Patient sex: F
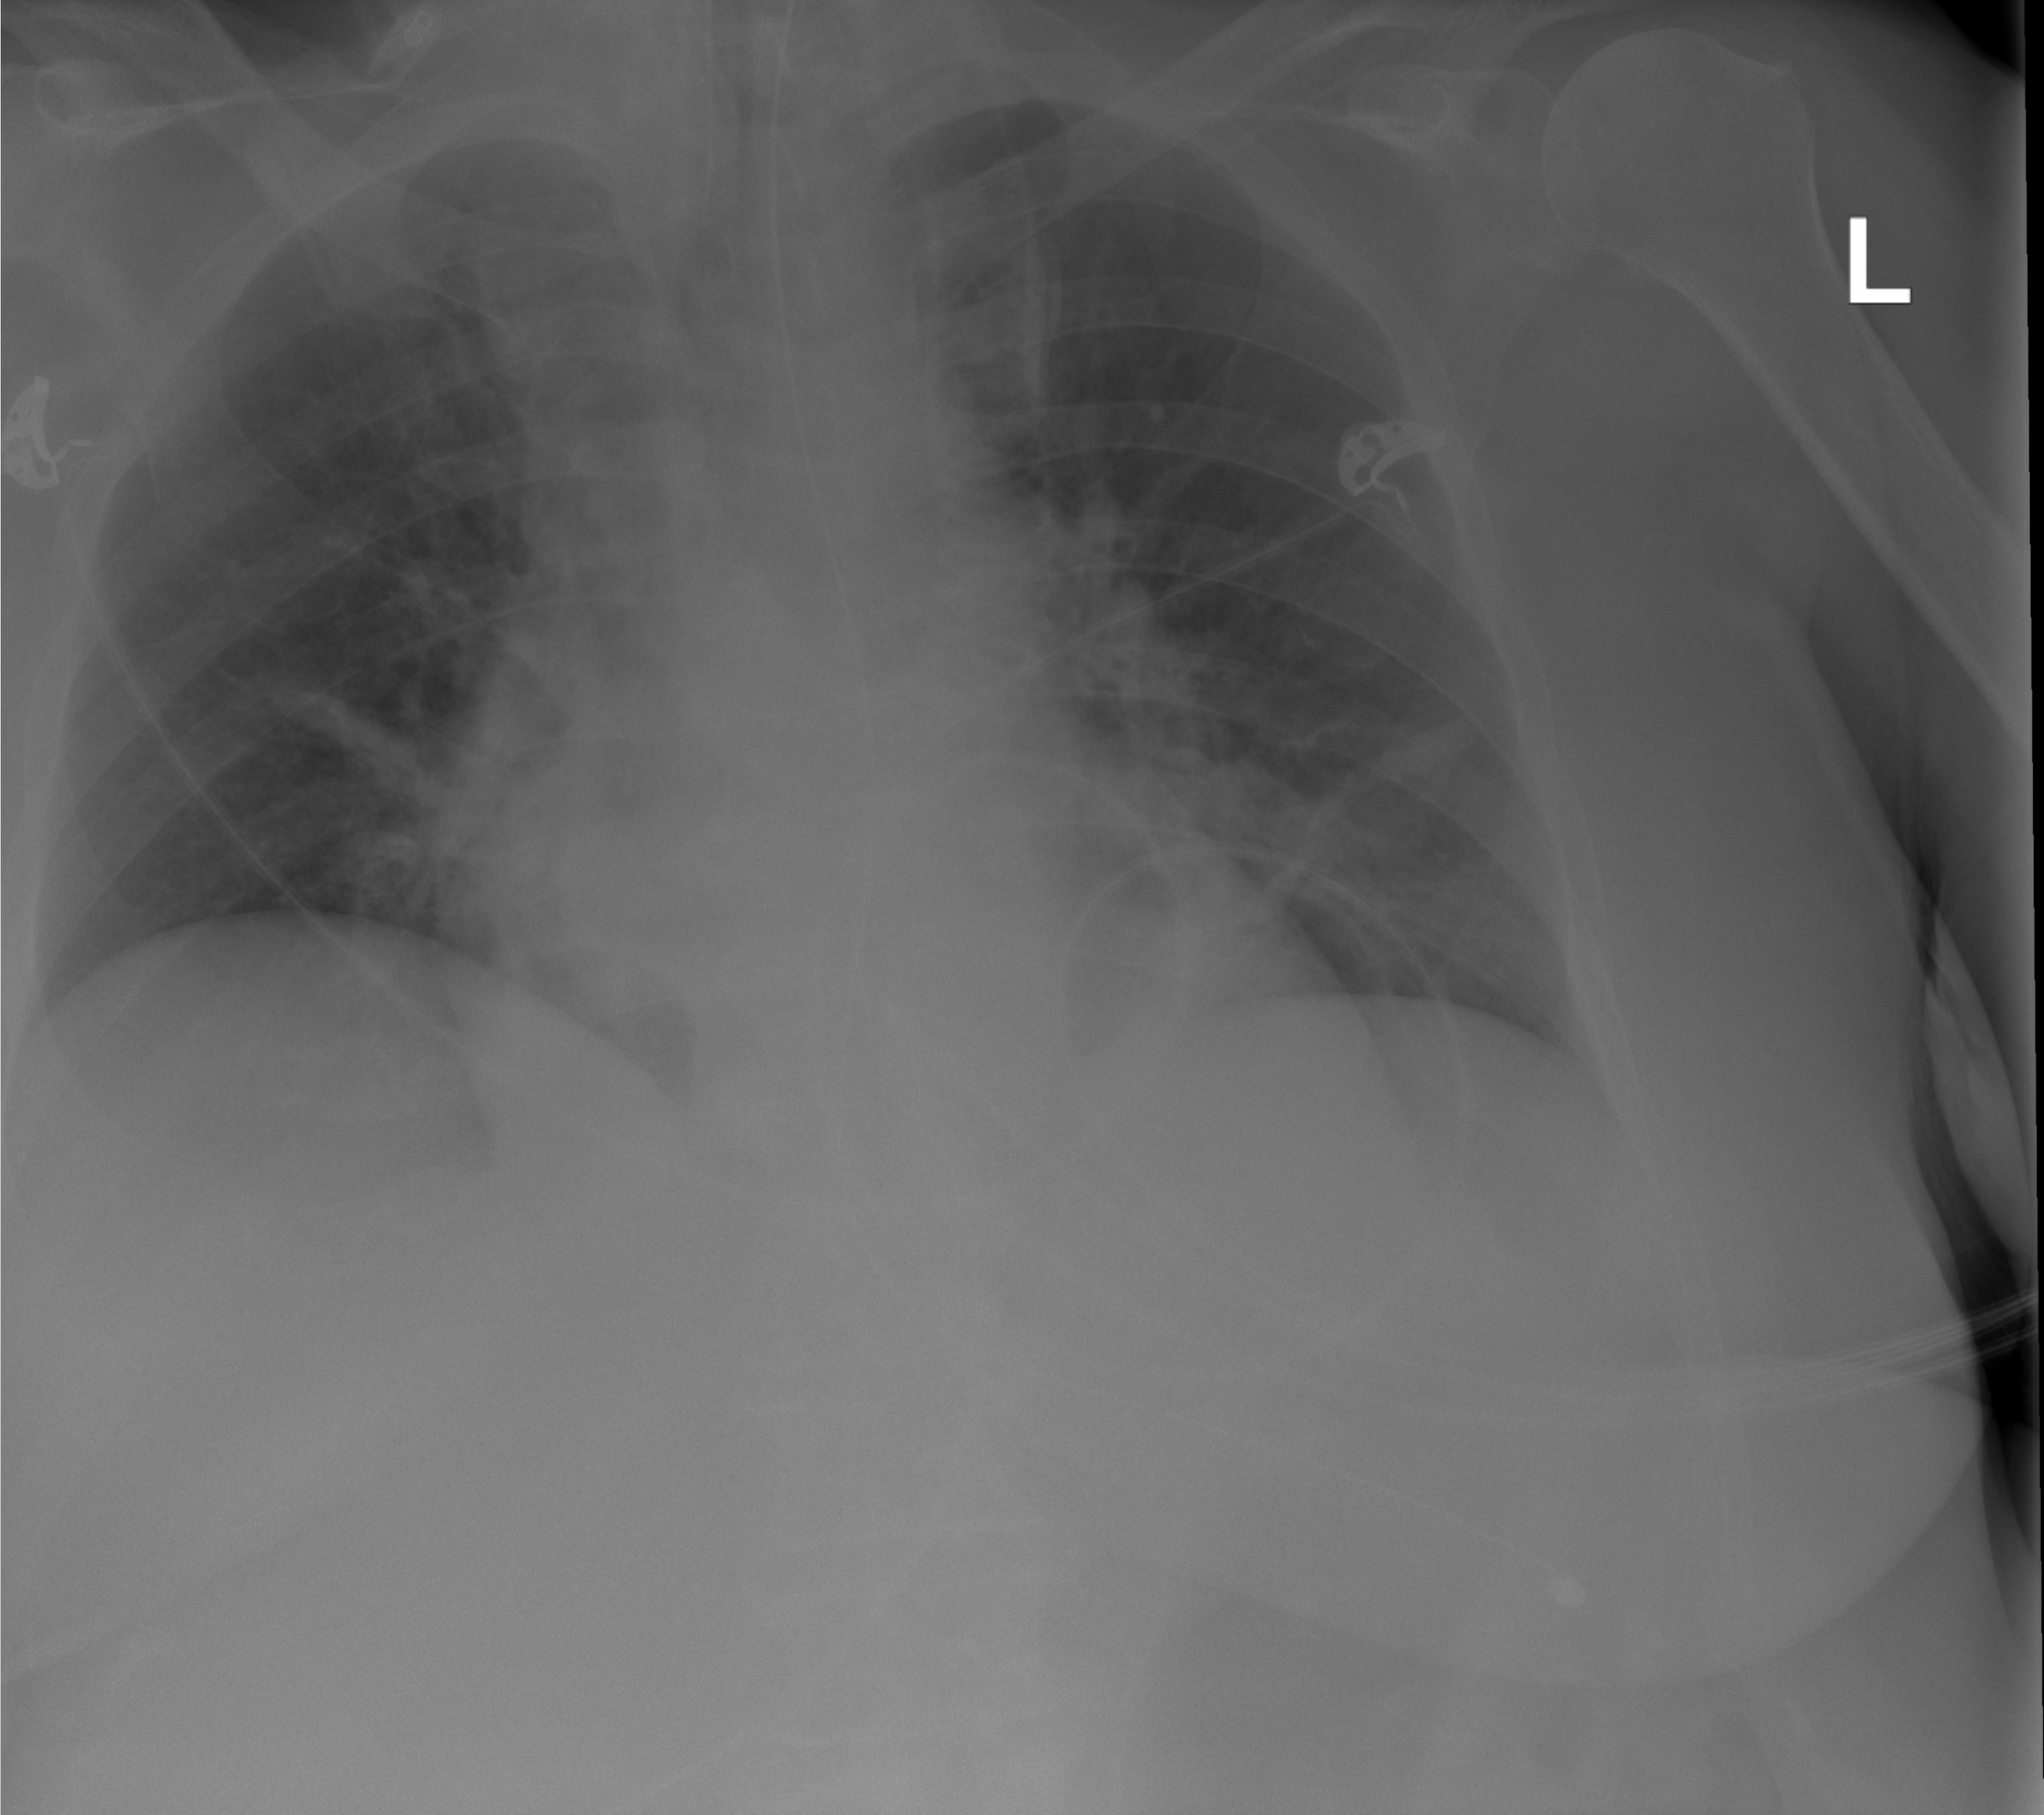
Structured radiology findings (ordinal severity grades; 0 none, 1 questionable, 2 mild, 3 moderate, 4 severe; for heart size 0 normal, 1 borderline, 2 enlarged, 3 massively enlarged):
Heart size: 0
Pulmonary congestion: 0
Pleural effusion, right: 0
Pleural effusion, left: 0
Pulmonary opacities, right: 0
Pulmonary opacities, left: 0
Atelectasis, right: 1
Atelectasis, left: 1